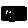
Label: circle